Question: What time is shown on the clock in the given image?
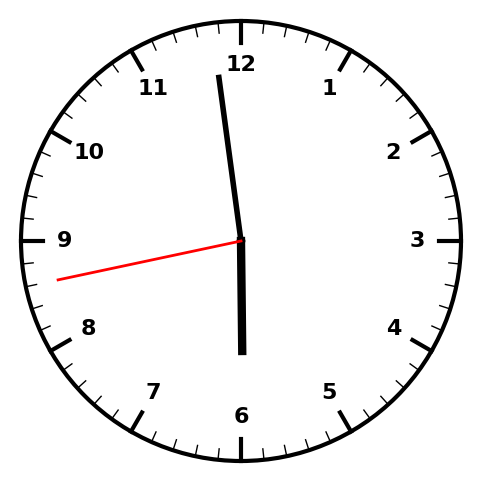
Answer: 05:58:43